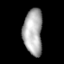
Tissue: lung
Cell type: Myeloid cells
Senescence score: 0.5515
Nuclear area (px): 866
Mean DAPI intensity: 171.487